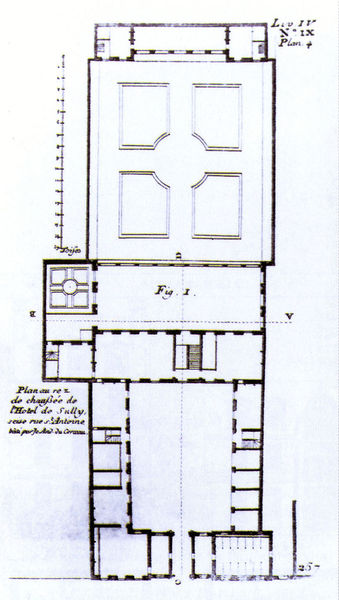
Titel: Hôtel Sully, Grundriß (Stich)
Künstler: Jean Androuet du Cerceau
Standort: Paris
Institution: Hôtel Sully
Schlagwörter: feder, weiß, fenster, frankreich, grau, mitte, paris, raum, schwarz, skizze, tür, zeichnung, zimmer, anlage, gebäude, haus, park, schloss, wand, architektur, barock, bild, kirche, figur, kreis, turm, garten, schrift, papier, türen, mauer, linien, hof, saal, französisch, treppe, treppen, hotel, detail, inschrift, zahlen, durchgang, stufe, stufen, halle, flucht, wände, eingang, innenhof, antike, kloster, kreuz, rechteck, linie, schwarzweiss, druckgrafik, text, strich, kreise, beschriftung, flur, räume, entwurf, rom, quadrate, villa, maison, quader, zahl, ziffer, mansarde, stall, plan, achse, querschnitt, wohnen, viereck, nummer, handschrift, wintergarten, römisch, bezeichnung, legende, geschoss, säulengang, grundriss, bauwerk, palais, kreuzgang, bums, massstab, etage, bauplan, architekt, römische, latein, rundgang, vorhalle, lageplan, architecture, skala, porte, maße, stadthaus, maß, paln, festsaal, einteilung, apsiss, kreutz, gartensaal, jardin, salon, sully, domus, graphische zeichnung, pyramide, zimmrt, vierflügelanlage, habitation, rue, zimmer fenster, 4, cour d'honneur, couloir, 257, chausee, ruesalon, rés de chaussé, hotel de sully